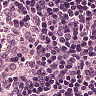
Metastatic tissue present: no